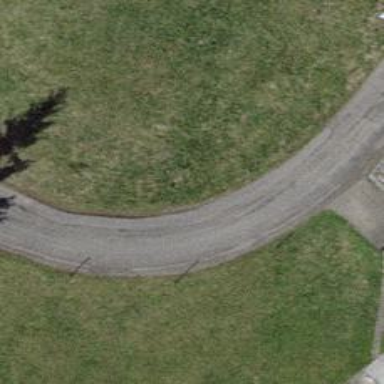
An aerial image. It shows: Asphalt road track with grade1 track quality suitable for agricultural vehicles.